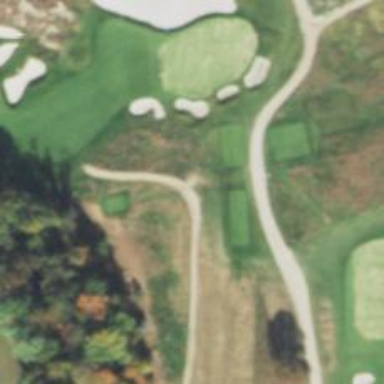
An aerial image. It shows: Pathway for golfing.